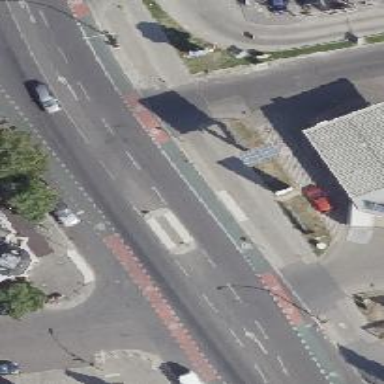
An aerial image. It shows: Secondary road with asphalt surface. It is dual carriageway.